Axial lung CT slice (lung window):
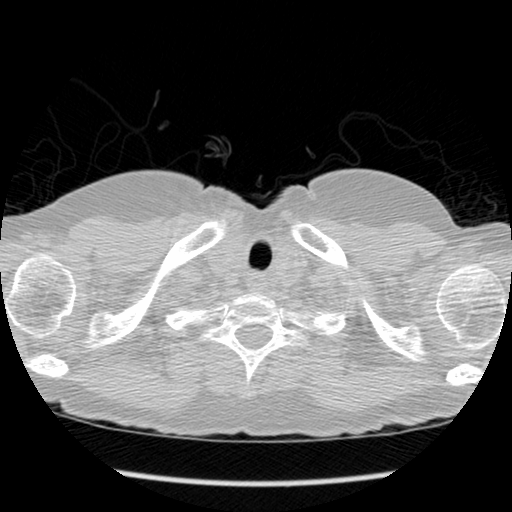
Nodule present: no